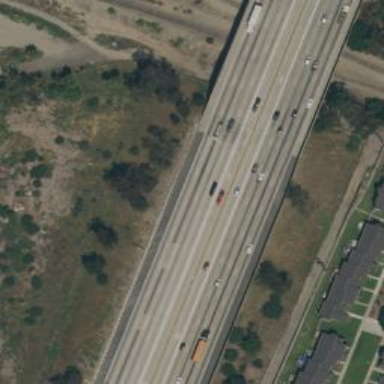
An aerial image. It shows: Bridge over motorway.